Question: Lets take 'G' as an example, the letter 'G' is in the place #72.
using Python and the built-in method 'ord('G')' I got 71.
Why the difference?

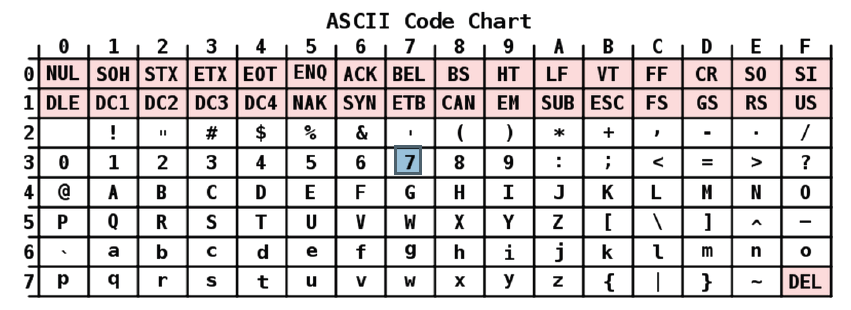
Answer: > the letter 'G' is in the place #72.
Your assumption is wrong. From your table, 'G' is places at '0x47 = 71 = ord('G')'
The way to read your table is to, find the column number ('#Col') and the row number('#Row') of the character you are searching, then the character code, in hex is '0x#Col#Row'